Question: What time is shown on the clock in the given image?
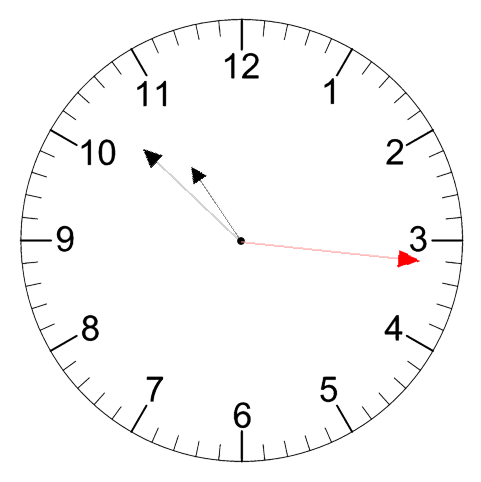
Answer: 10:52:16